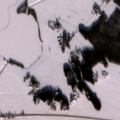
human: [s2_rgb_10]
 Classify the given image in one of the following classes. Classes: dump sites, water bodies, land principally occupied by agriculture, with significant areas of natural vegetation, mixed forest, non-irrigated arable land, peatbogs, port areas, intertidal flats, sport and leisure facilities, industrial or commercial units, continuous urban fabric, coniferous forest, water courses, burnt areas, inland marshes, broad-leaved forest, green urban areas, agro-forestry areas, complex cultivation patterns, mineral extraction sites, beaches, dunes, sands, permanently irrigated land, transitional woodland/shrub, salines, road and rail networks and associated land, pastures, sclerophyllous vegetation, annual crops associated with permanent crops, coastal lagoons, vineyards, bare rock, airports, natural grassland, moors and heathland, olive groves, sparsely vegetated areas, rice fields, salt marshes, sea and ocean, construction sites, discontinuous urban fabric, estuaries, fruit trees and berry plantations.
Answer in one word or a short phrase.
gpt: non-irrigated arable land, land principally occupied by agriculture, with significant areas of natural vegetation, coniferous forest, inland marshes